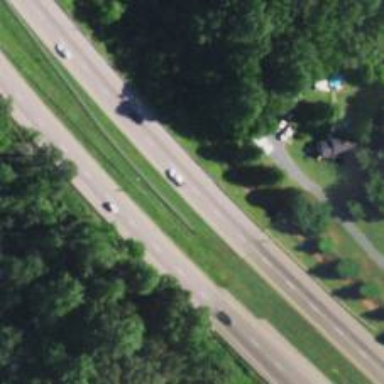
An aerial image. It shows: This image shows trunk highway that functions as expressway.